Question: I have XML:
'''
<RelativeLayout
android:id="@+id/IcdSearchMainPanel"
android:layout_width="match_parent"
android:layout_height="match_parent" >
<ScrollView
android:layout_width="match_parent"
android:layout_height="match_parent"
tools:ignore="UselessParent" >
<own_components.SearchOutput
android:layout_width="match_parent"
android:layout_height="wrap_content"
android:gravity="top"
android:orientation="vertical" >
<!-- HERE ARE ADDED ROWS WITH RESULTS IN JAVA CODE (look into SearchOutput.java) -->
</own_components.SearchOutput>
</ScrollView>
</RelativeLayout>
'''
I have class SearchOutput.java (which extends LinearLayout) with such a method (generally it adds some graphical components to row and then this row to a ScrollView):
'''
public void setResultOutput(ResultContainer result)
{
for (int i = 0; i < result.size(); i++)
{
LinearLayout resultRow = new LinearLayout(getContext());
resultRow.setLayoutParams(new LayoutParams(LayoutParams.MATCH_PARENT, LayoutParams.WRAP_CONTENT));
resultRow.setOrientation(LinearLayout.HORIZONTAL);
resultRow.setGravity(Gravity.CENTER_VERTICAL);
if (i % result.getIterationStep() == 0)
{
resultRow.setPadding(0, 0, 0, 10);
}
addView(resultRow);
ImageView langFlag = new ImageView(resultRow.getContext());
langFlag.setLayoutParams(new LayoutParams(LayoutParams.WRAP_CONTENT, LayoutParams.WRAP_CONTENT));
try
{
Bitmap bitmap = BitmapFactory.decodeStream(MainClass.getAssetManager().open(Pathes.FLAGS_DIR + result.get(i)[0] + ".gif"));
langFlag.setImageBitmap(bitmap);
langFlag.setPadding(10, 0, 0, 0);
}
catch (IOException e)
{
Log.e("IMAGE_OPEN_EXC", e.toString());
}
resultRow.addView(langFlag);
TextView number = new TextView(resultRow.getContext());
number.setLayoutParams(new LayoutParams(LayoutParams.WRAP_CONTENT, LayoutParams.WRAP_CONTENT));
number.setPadding(10, 0, 0, 0);
number.setText(result.get(i)[1]);
resultRow.addView(number);
TextView text = new TextView(resultRow.getContext());
text.setLayoutParams(new LayoutParams(LayoutParams.WRAP_CONTENT, LayoutParams.WRAP_CONTENT));
text.setPadding(20, 0, 0, 0);
text.setText(result.get(i)[2]);
resultRow.addView(text);
}
}
'''
PROBLEM:
No matter how many elements are in 'result' variable there is always one row showned:

QUESTION:
What i do wrong? In my opinion logically everything is all right.
Another question: is this way efficient? Maybe i should add results in different way? I ask because there can be plenty of them.
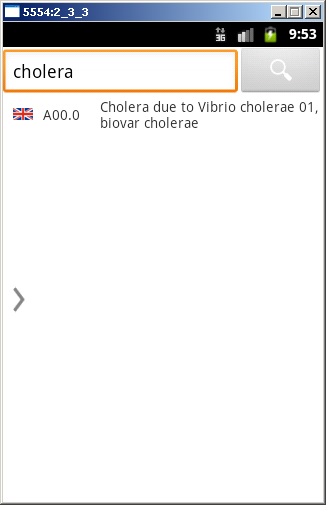
Answer: A ScrollView can have only one child, so wrap your layouts in another big layout which you add to your ScrollView.
But as suggested in the comments, use a ListView!!! That's what it's for...especially when you have many rows to display. ListView will recycle unused views and definitely yield a better performance than your approach.